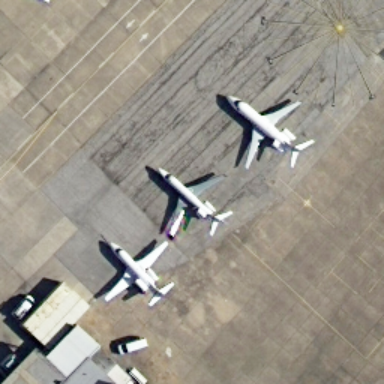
There are three airplanes in the airport .